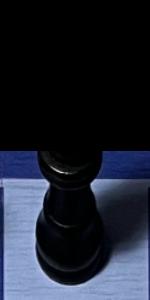
Label: King_Black